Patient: sex M, age 46
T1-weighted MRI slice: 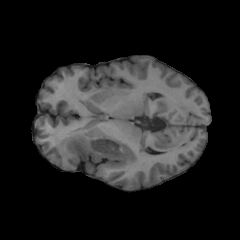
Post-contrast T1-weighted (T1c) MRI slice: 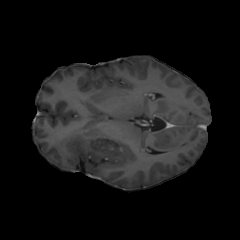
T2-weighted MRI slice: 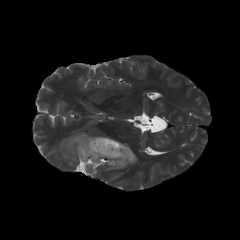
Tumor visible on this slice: yes
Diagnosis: Oligodendroglioma, IDH-mutant, 1p/19q-codeleted
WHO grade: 2